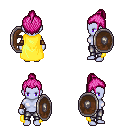
a pixel art fantasy rpg character, female body template, dark elf, purple skin, yellow cape, metal pants, pink short topknot hairstyle, leather bracers, shield, four views (front, back, left, right), 2x2 character sprite sheet, small pixel art, hard edges, no anti-aliasing